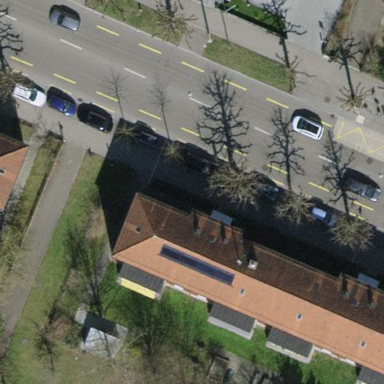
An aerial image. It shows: View of apartment building.